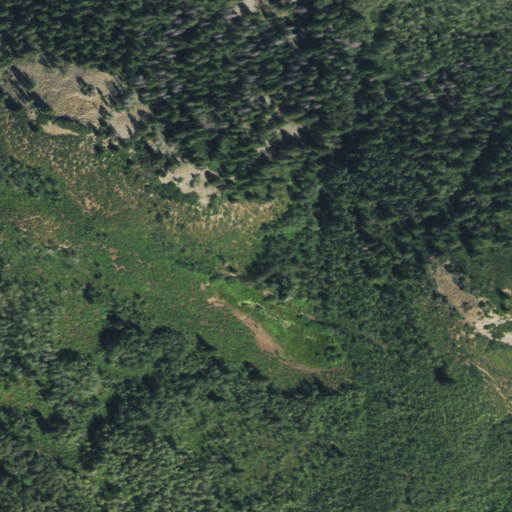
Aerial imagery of mountain in Colorado named Twin Knobs containing deciduous forest, evergreen forest, mixed forest, and shrub